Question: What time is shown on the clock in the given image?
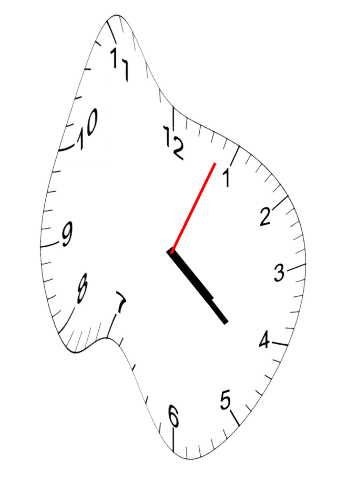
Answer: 04:22:04